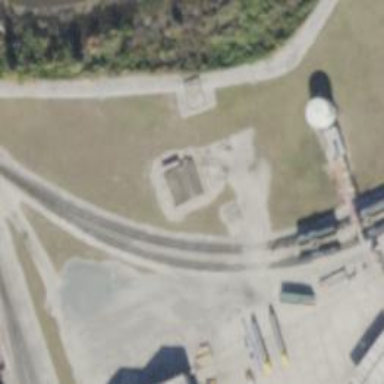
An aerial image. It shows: Rail spur for freight services carrying fuel.